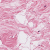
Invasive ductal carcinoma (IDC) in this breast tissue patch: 0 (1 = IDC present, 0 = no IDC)